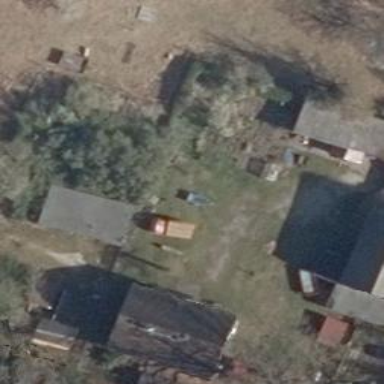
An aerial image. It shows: Isolated dwelling in the countryside.